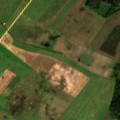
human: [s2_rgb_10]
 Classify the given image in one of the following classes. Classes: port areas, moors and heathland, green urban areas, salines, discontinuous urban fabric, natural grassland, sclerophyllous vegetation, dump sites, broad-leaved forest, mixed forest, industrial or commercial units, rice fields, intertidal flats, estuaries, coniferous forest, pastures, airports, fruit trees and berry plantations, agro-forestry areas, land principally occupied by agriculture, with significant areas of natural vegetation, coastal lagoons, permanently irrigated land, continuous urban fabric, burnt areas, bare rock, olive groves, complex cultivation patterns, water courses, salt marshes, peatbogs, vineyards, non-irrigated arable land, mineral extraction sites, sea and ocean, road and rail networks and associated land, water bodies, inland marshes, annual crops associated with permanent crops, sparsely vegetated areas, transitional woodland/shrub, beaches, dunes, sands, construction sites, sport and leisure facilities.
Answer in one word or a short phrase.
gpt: non-irrigated arable land, complex cultivation patterns, mixed forest